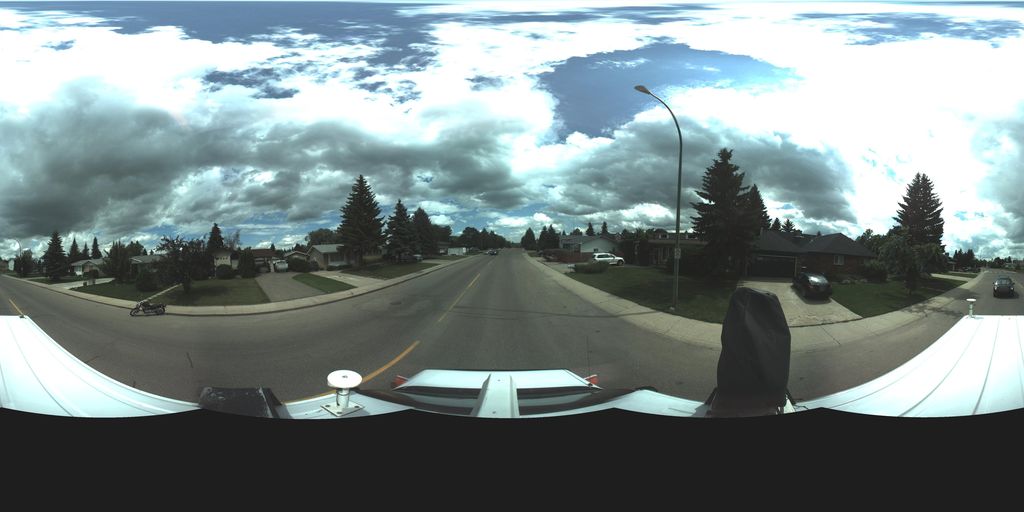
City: saskatoon